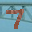
Label: 7